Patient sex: F
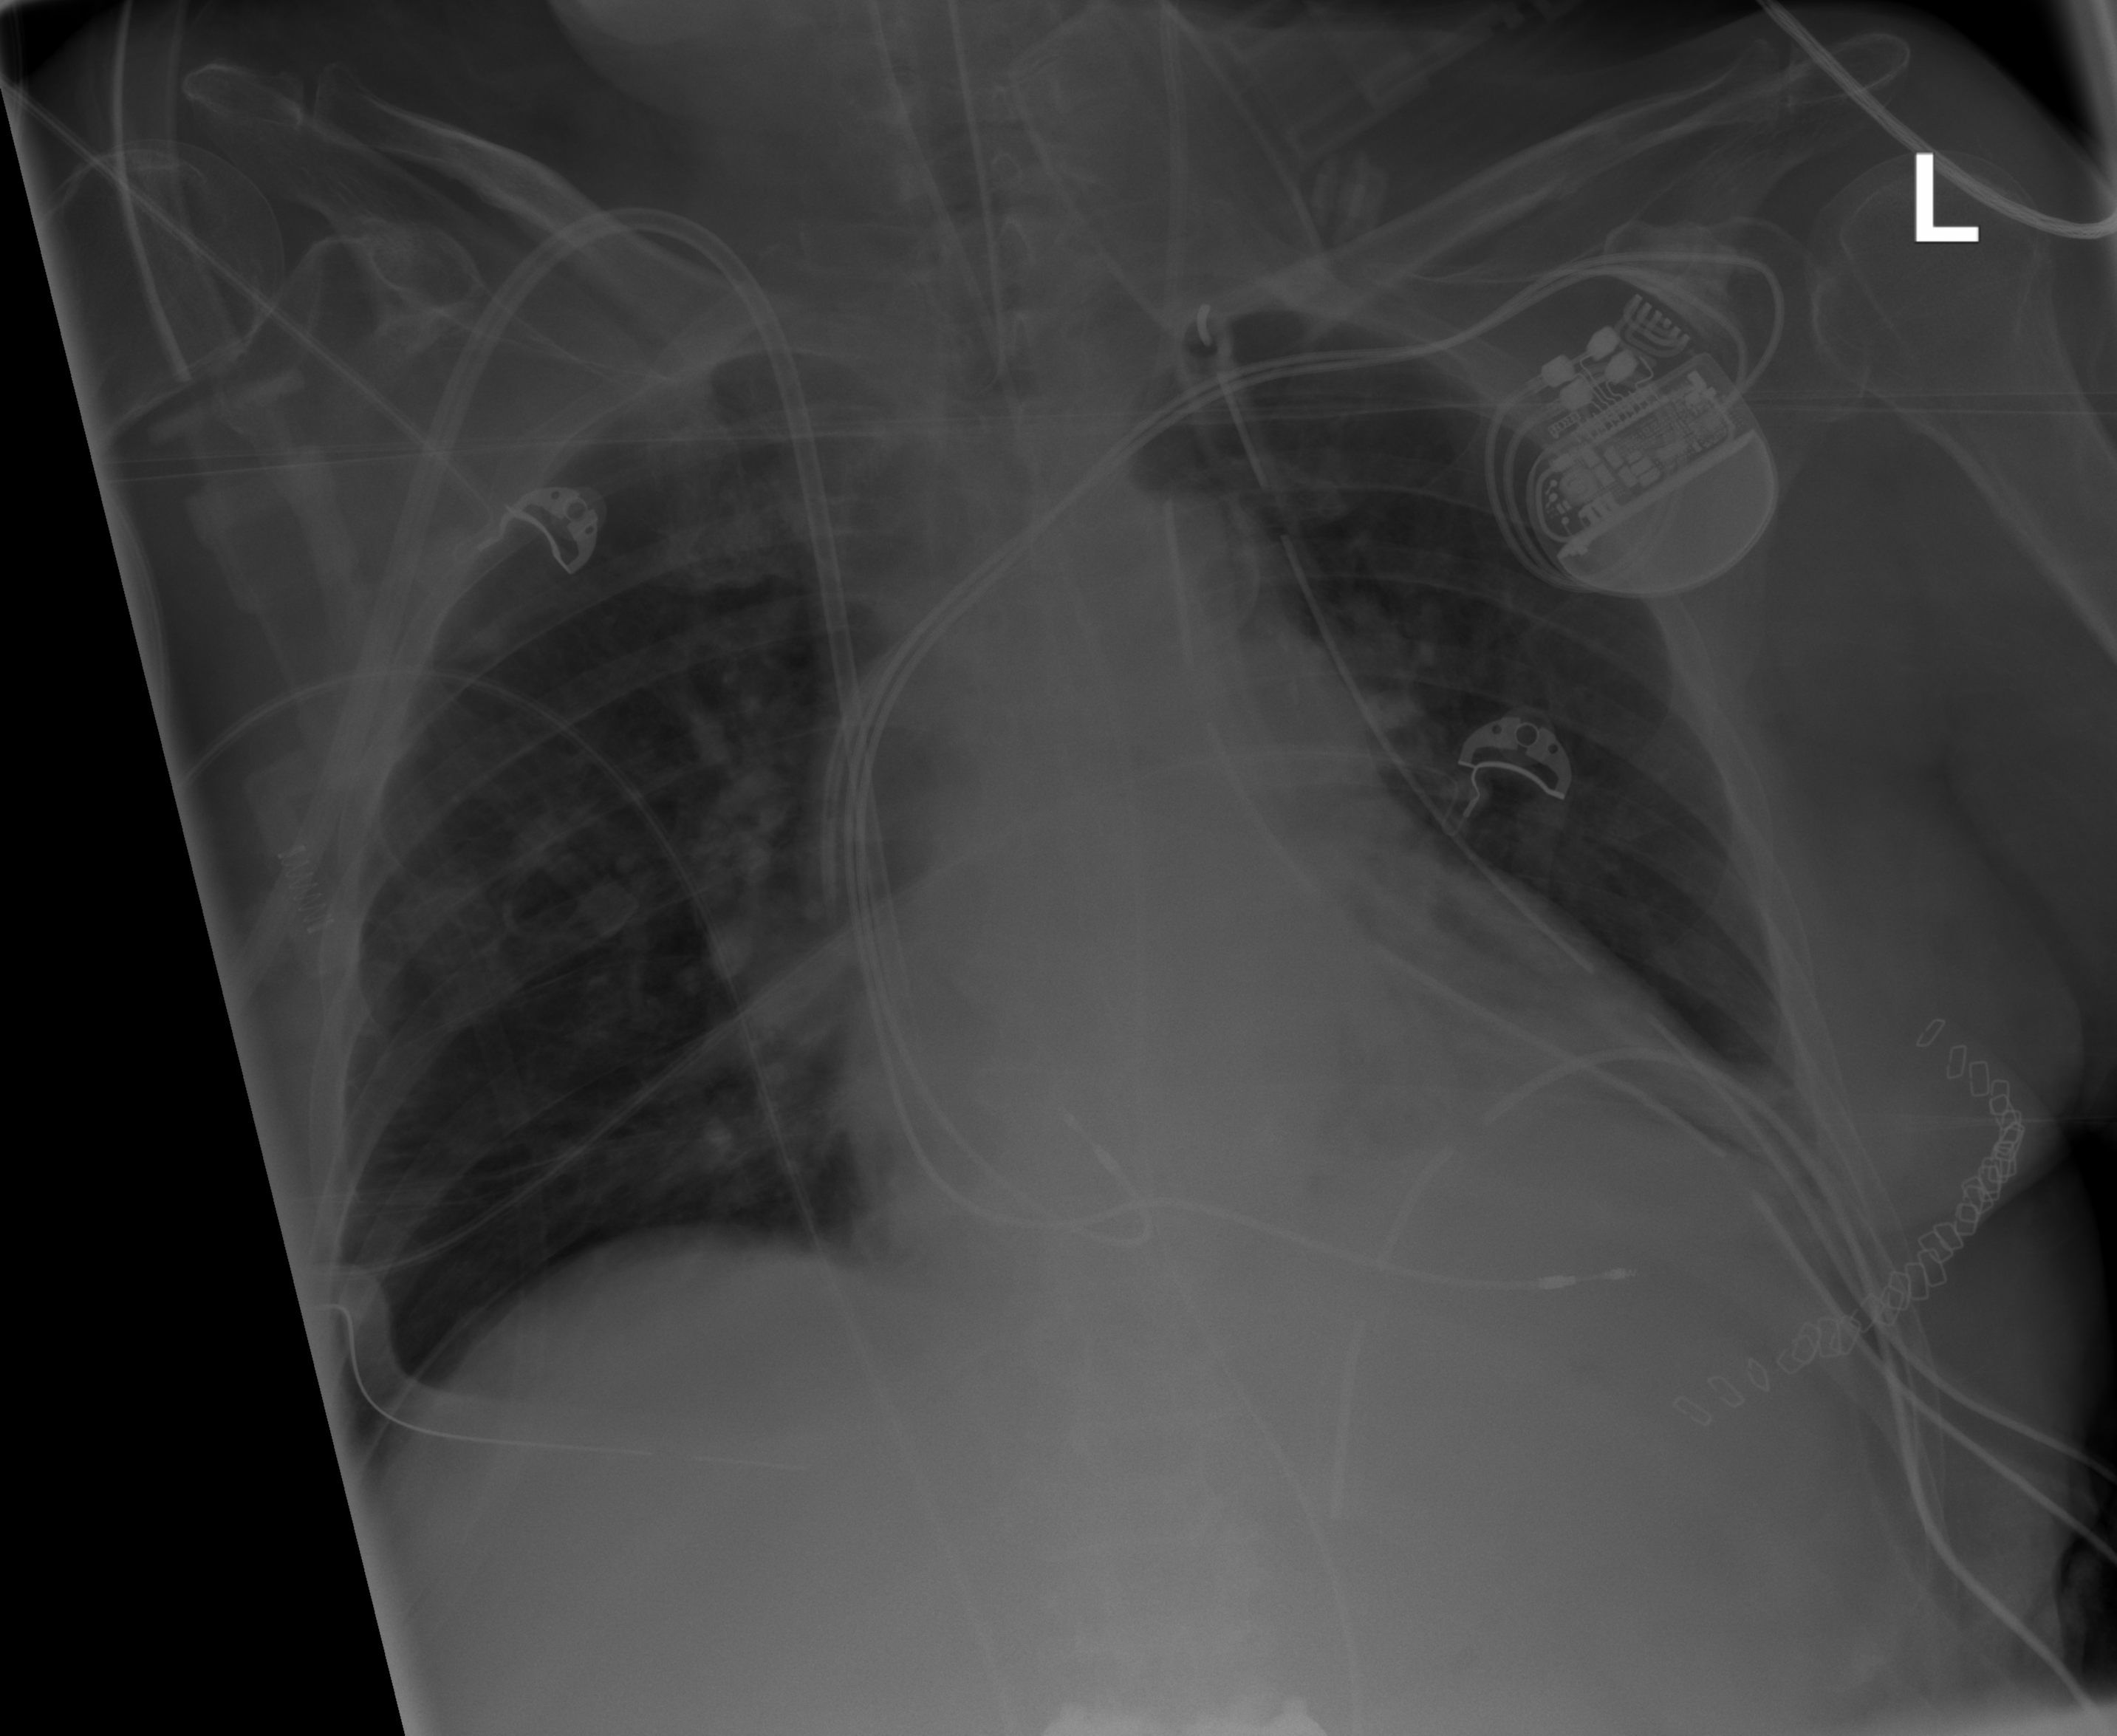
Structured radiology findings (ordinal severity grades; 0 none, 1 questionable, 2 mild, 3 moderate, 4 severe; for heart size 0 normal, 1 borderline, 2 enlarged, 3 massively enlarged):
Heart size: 2
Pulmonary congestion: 2
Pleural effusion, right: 0
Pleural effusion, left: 0
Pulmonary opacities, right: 0
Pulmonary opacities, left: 0
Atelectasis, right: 0
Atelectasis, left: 2